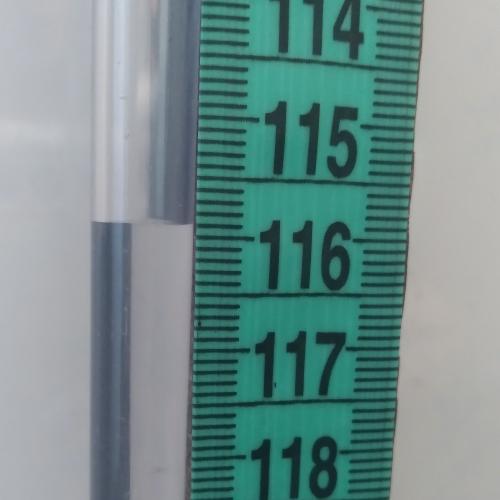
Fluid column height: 115.9 cm